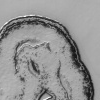
Atmospheric dust classification: not_dusty